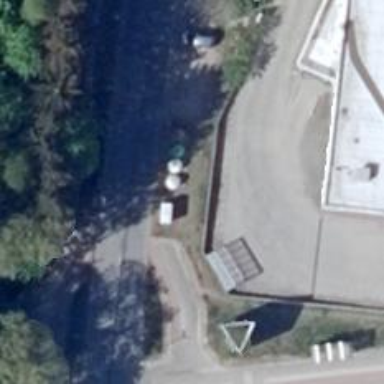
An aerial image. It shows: Recycling facility.